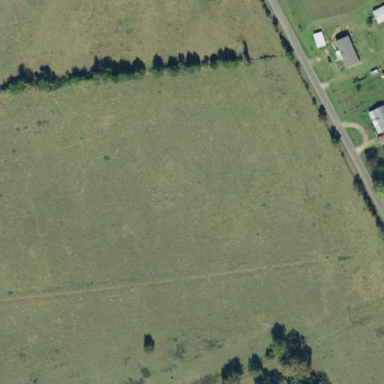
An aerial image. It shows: Pasture area used as meadow.